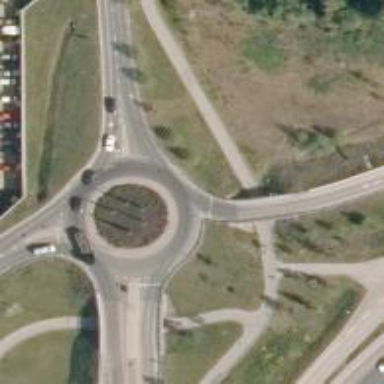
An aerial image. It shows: Secondary road with asphalt surface leading to roundabout junction.